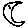
Label: moon